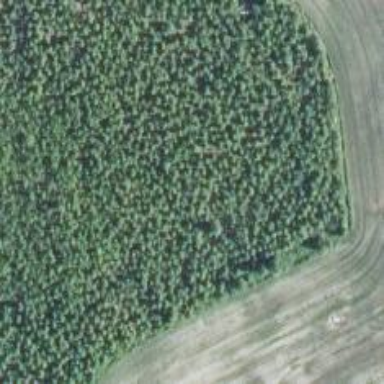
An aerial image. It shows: Forest area.